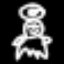
Label: angel